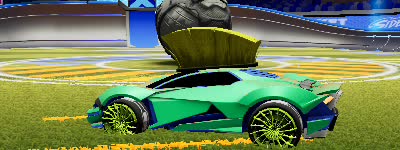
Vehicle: werewolf